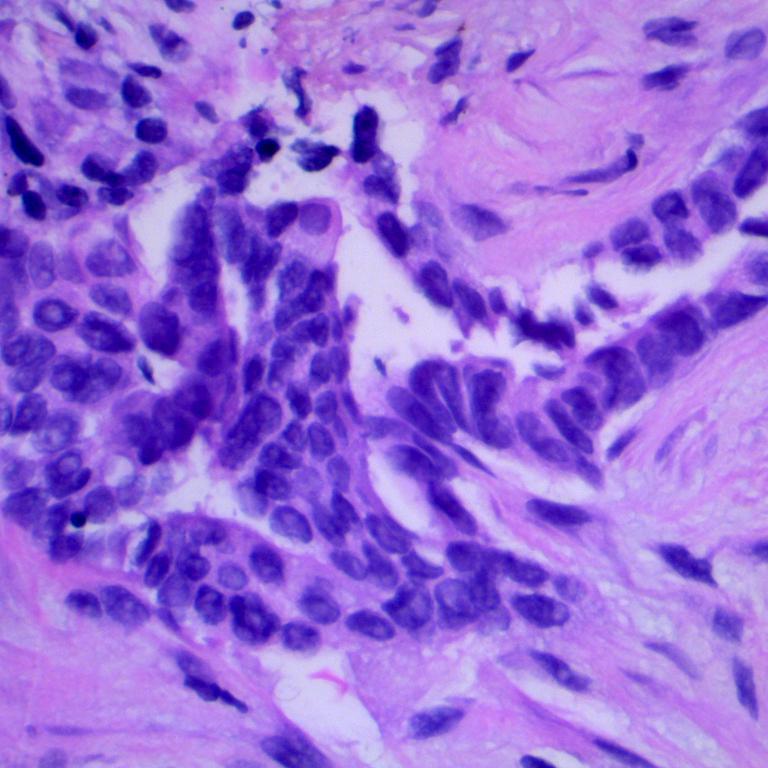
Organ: lung
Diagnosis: adenocarcinomas